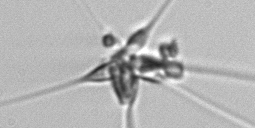
Label: Asterionellopsis_glacialis